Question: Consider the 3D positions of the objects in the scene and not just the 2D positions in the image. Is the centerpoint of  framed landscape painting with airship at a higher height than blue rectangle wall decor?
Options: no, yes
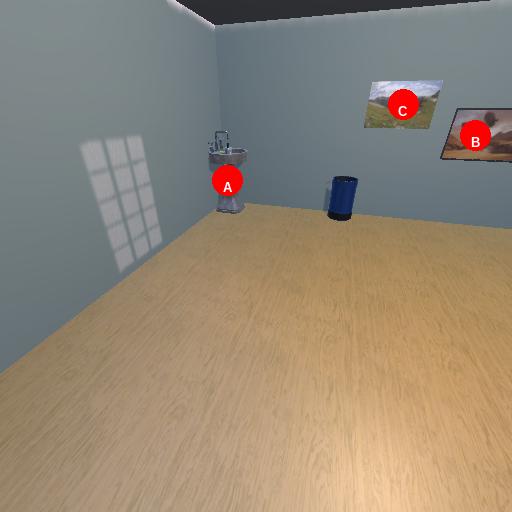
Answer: no